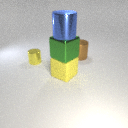
large yellow rubber cube below large green metal cube